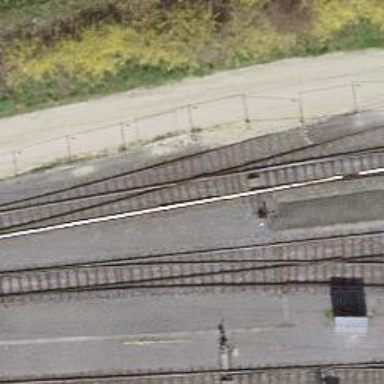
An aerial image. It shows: Railway switch.